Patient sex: M
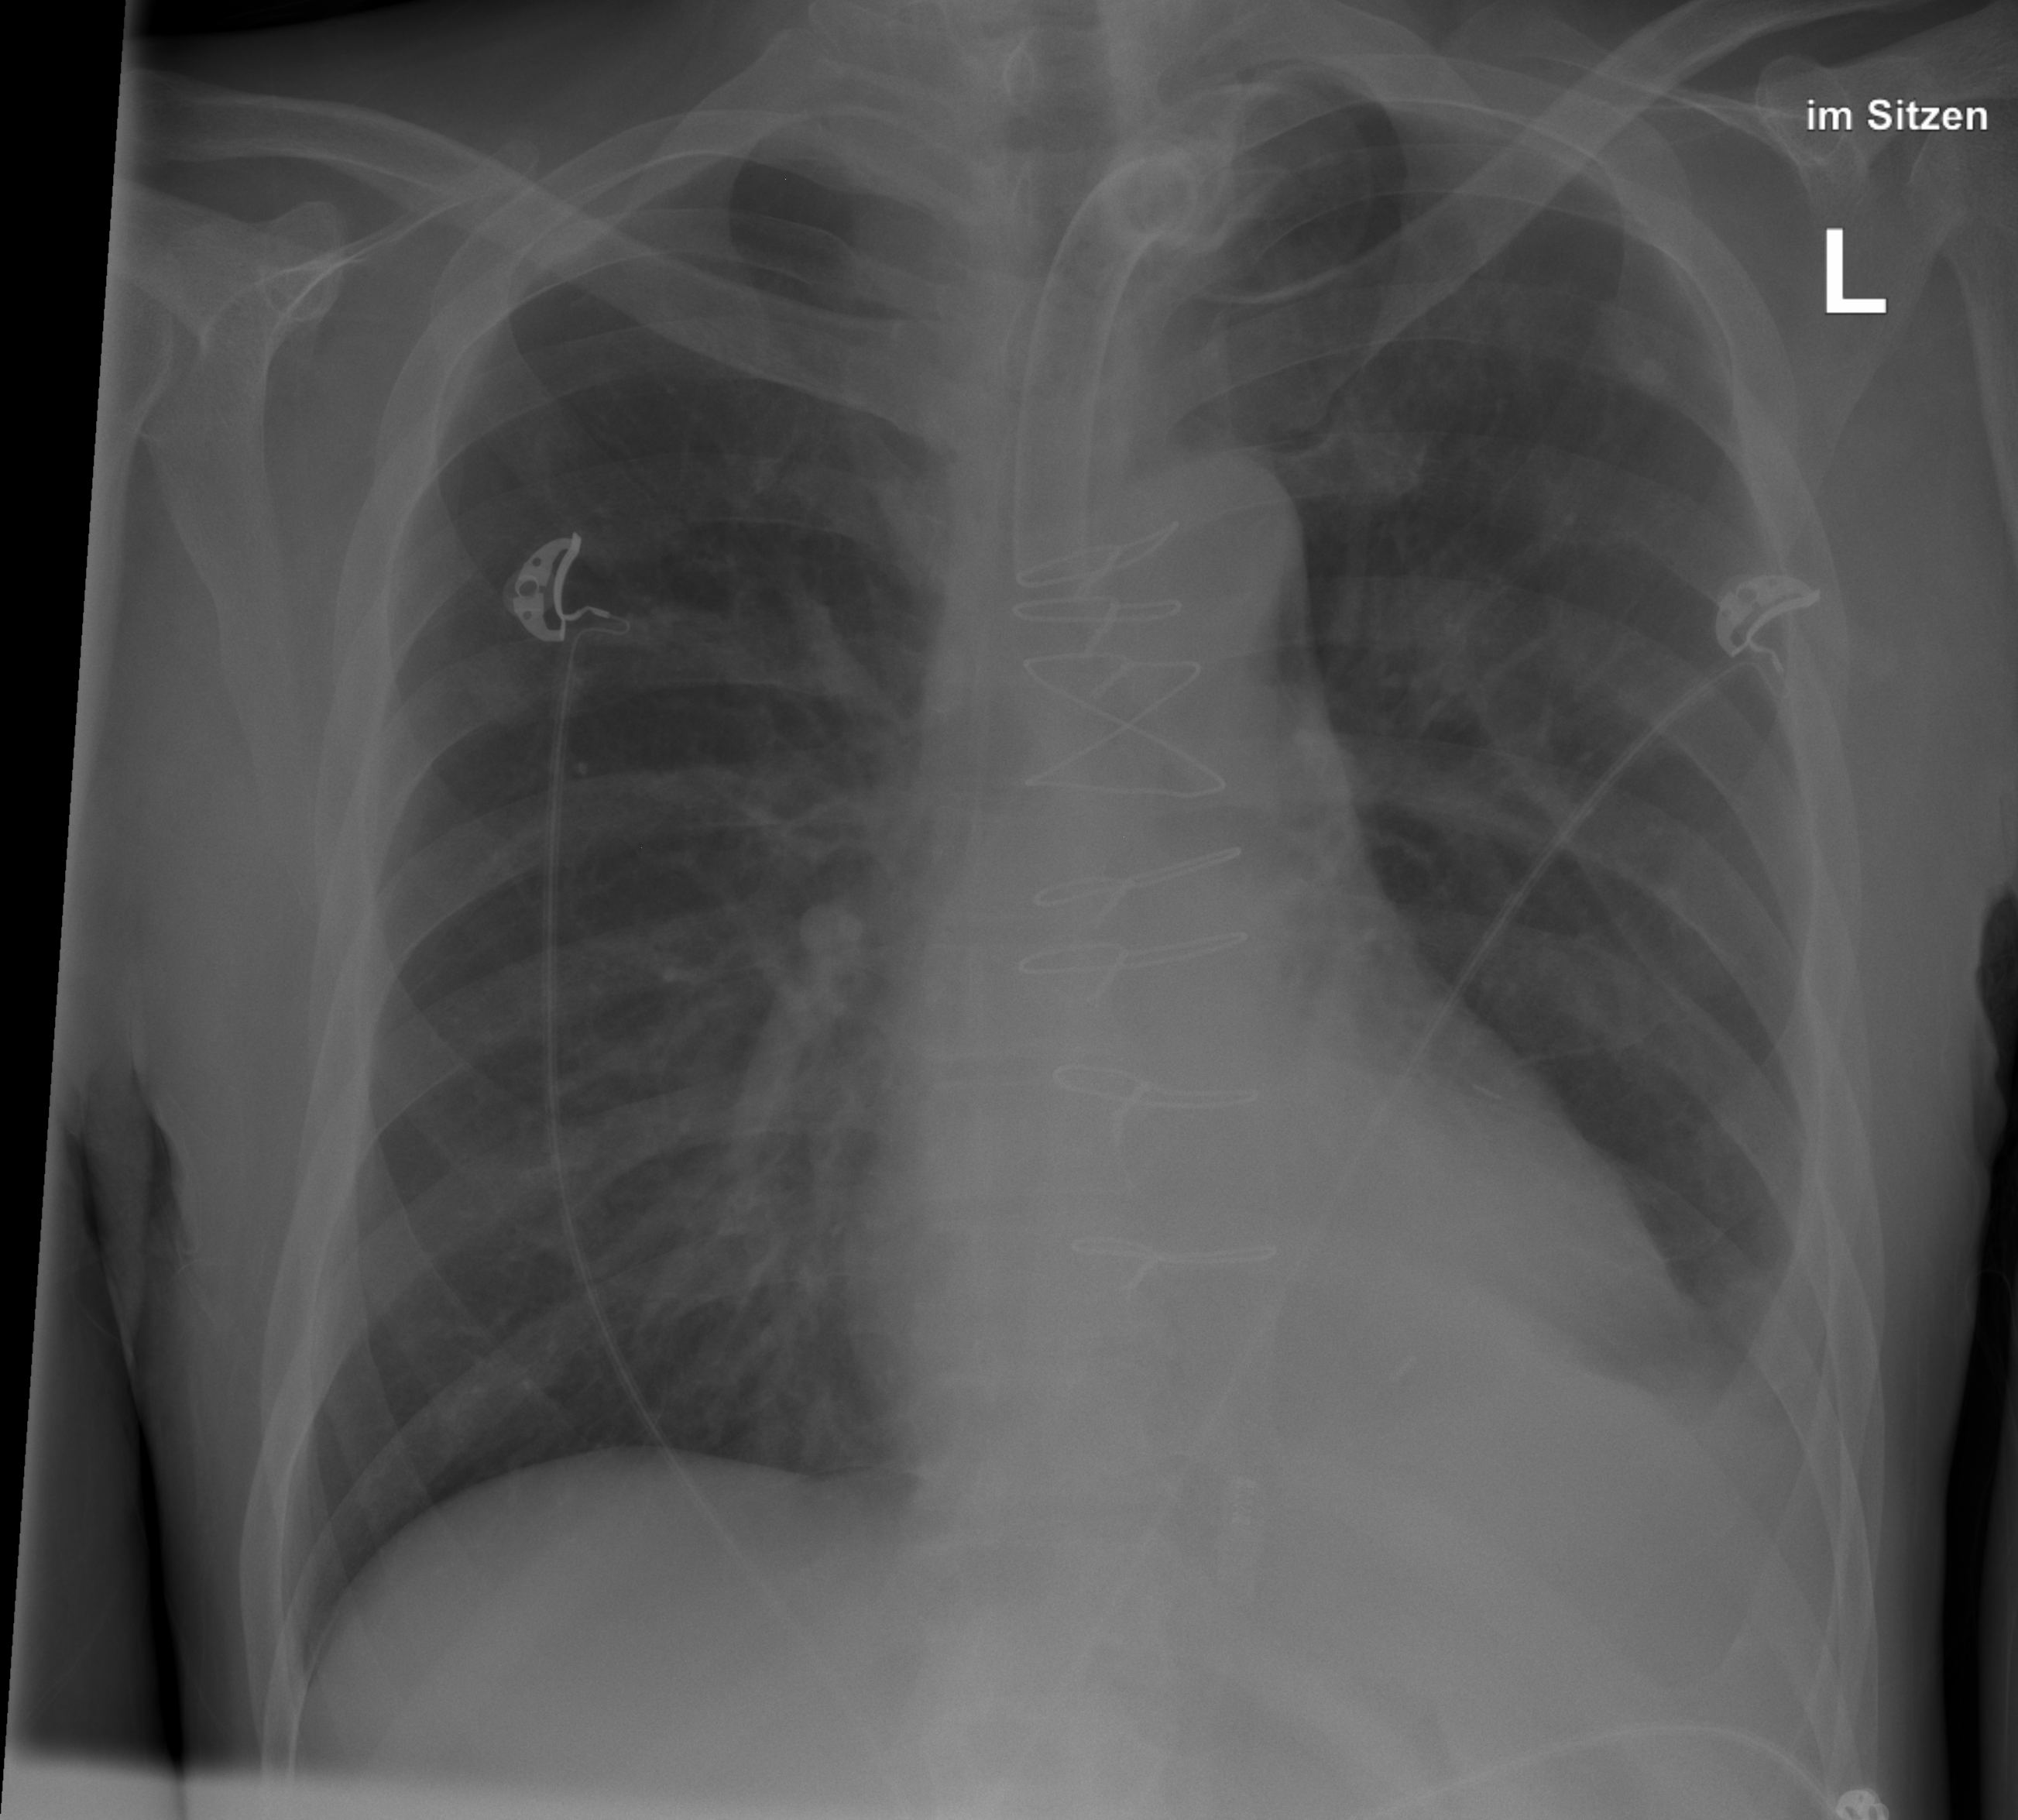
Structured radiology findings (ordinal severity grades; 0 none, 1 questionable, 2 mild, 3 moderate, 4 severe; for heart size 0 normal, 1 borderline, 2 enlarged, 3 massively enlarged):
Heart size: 1
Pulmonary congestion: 0
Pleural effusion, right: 2
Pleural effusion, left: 2
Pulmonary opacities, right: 0
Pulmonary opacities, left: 0
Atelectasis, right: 2
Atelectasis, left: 2